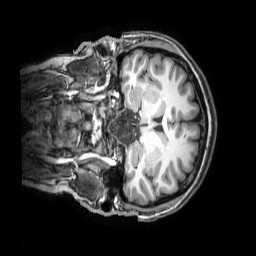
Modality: T1w
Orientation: coronal
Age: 22
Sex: female
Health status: healthy
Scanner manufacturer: philips
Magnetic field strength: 3 T
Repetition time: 0.008316 s
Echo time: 0.003853 s